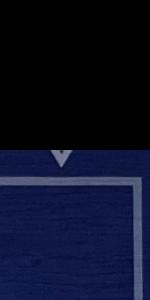
Label: Empty